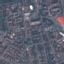
Label: Residential